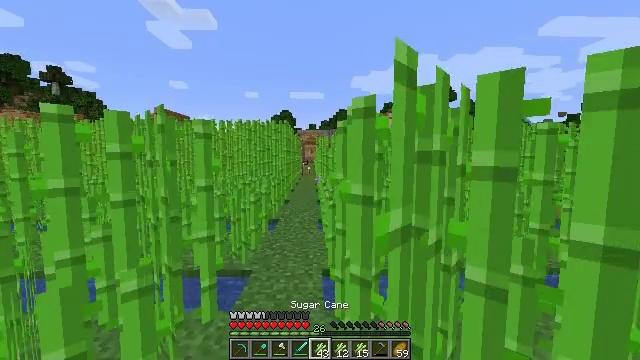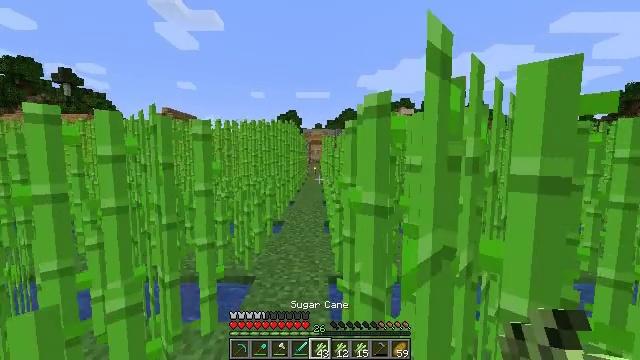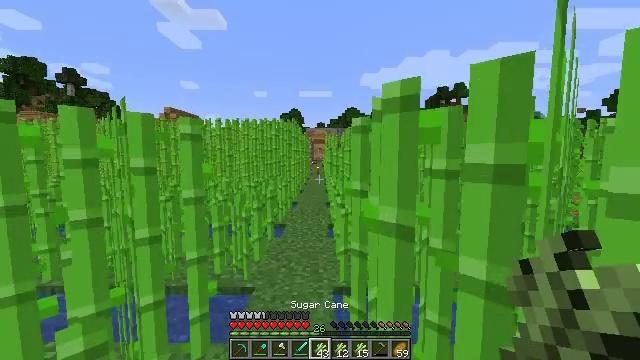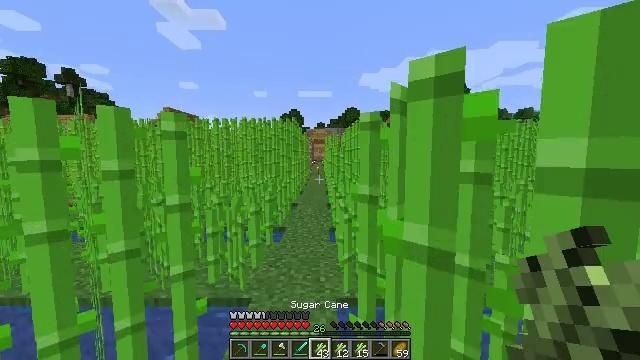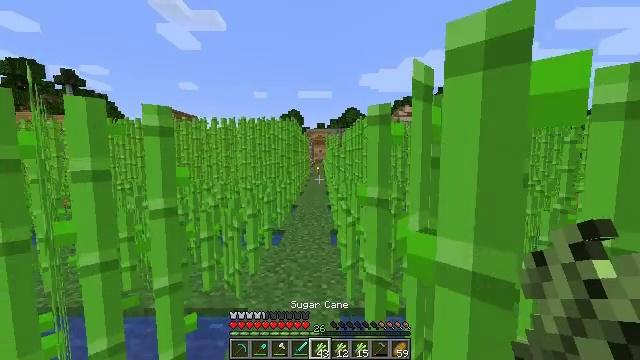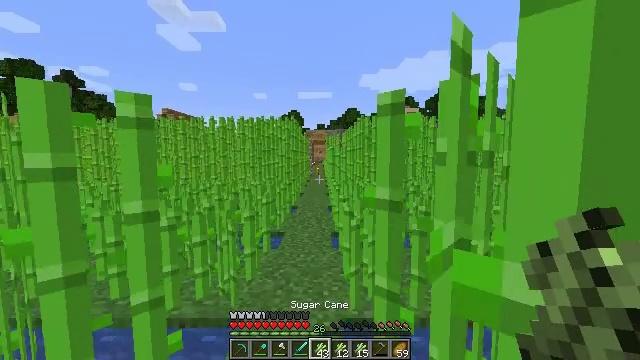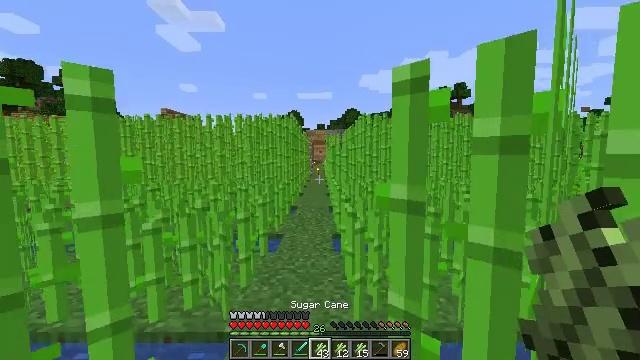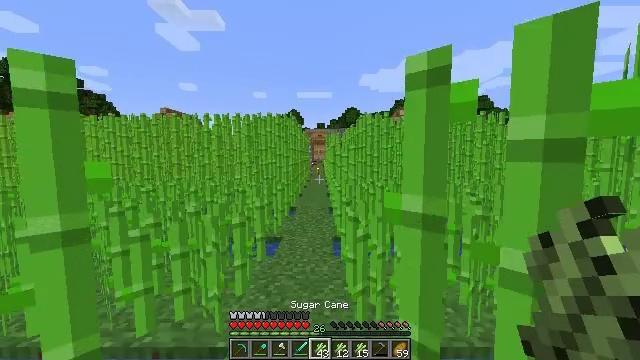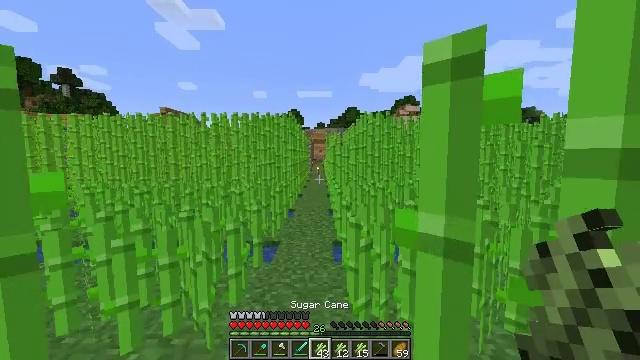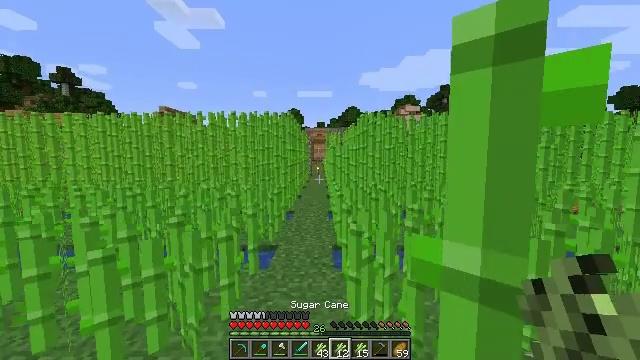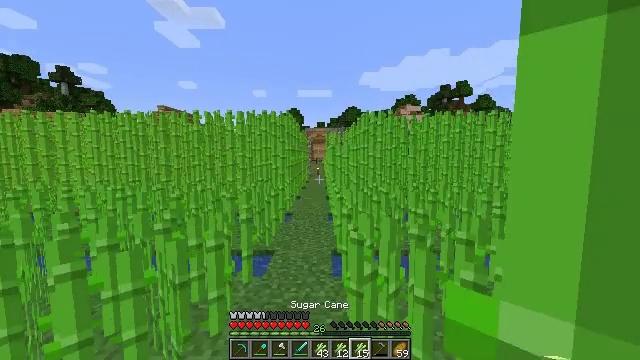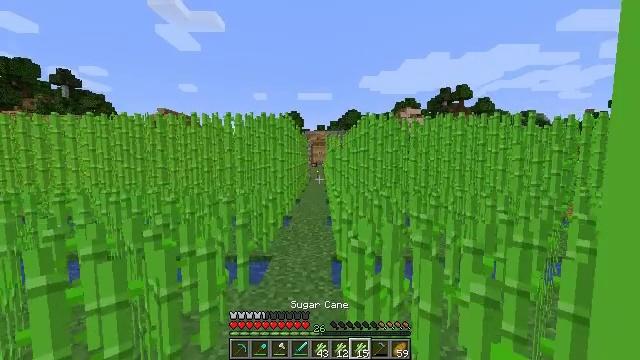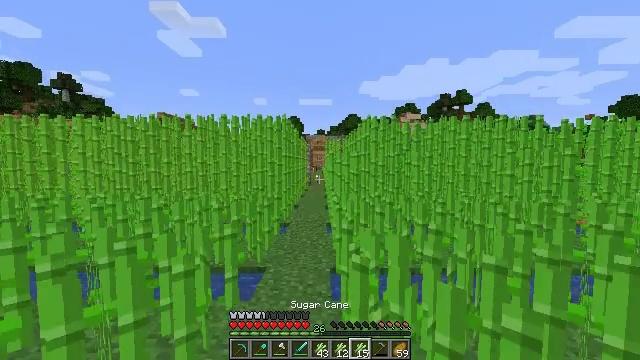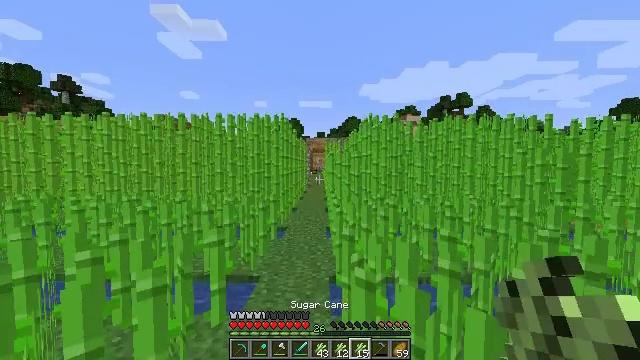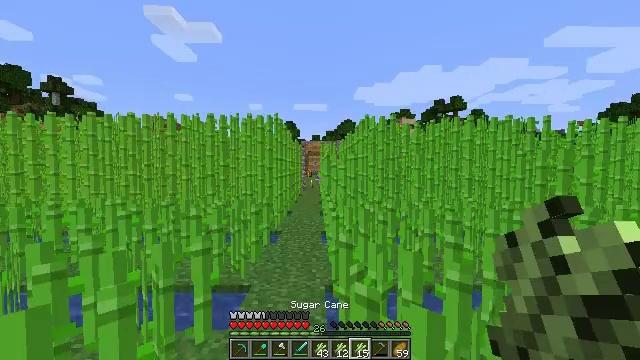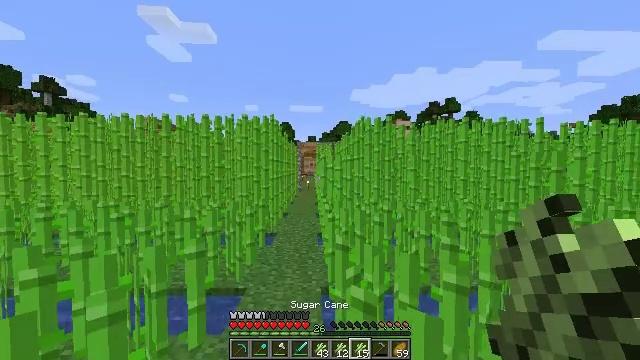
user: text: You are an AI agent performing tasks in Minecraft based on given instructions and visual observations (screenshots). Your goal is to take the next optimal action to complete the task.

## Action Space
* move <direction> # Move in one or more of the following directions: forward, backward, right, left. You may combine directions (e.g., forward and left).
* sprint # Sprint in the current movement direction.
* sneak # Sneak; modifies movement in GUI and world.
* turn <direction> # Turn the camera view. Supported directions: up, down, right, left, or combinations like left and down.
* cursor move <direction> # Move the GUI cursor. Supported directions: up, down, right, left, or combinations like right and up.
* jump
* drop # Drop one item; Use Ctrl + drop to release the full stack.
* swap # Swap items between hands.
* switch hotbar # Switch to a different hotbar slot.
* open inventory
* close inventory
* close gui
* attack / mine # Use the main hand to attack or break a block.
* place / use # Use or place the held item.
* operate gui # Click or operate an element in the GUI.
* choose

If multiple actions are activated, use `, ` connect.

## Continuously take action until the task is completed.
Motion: motion action
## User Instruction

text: Collect sugar cane near water sources.
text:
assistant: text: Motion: move forward, turn left
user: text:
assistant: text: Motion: move forward
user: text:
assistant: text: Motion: move forward
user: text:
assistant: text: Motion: move forward
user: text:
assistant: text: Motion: move forward
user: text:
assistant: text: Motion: move forward
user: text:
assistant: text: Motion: move forward
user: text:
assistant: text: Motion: move forward
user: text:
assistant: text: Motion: move forward
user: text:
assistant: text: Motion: move forward
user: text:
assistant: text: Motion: move forward
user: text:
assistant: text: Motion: move forward
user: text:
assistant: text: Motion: move forward
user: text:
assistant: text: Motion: move forward, turn right
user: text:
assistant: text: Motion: move forward
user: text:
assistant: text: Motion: move forward
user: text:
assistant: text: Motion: move forward
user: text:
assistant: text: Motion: move forward
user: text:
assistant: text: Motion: move forward and move left
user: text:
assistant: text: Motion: move forward and move left
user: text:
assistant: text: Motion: move forward and move left
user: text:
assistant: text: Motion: move forward and move left
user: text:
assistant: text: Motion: move forward
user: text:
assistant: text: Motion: move forward
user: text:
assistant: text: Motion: move forward
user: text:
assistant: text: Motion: move forward, sprint
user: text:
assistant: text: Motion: move forward, sprint
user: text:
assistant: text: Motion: move forward, sprint
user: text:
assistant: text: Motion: move forward, sprint
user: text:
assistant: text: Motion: move forward, sprint